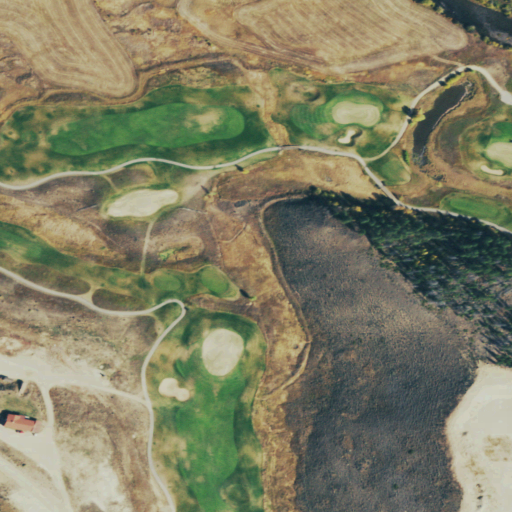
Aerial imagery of valley in Colorado named De Berard Draw containing open development, shrub, woody wetlands, herbaceous wetlands, evergreen forest, pasture, low intensity development, medium intensity development, and high intensity development